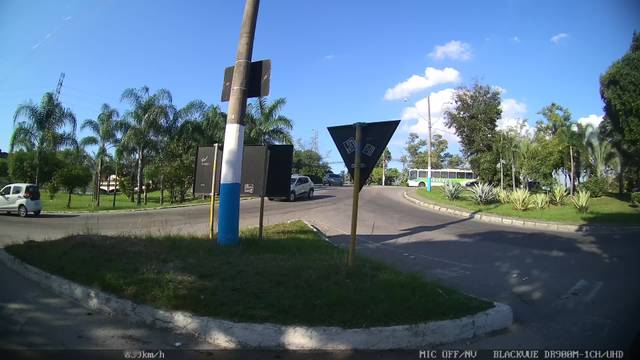
Region: Brazil
Coordinates: -22.794, -43.366